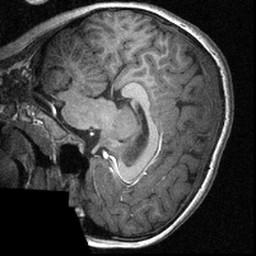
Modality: T1w
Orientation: sagittal
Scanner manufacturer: siemens
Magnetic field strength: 3 T
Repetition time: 1.57 s
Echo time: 0.00304 s